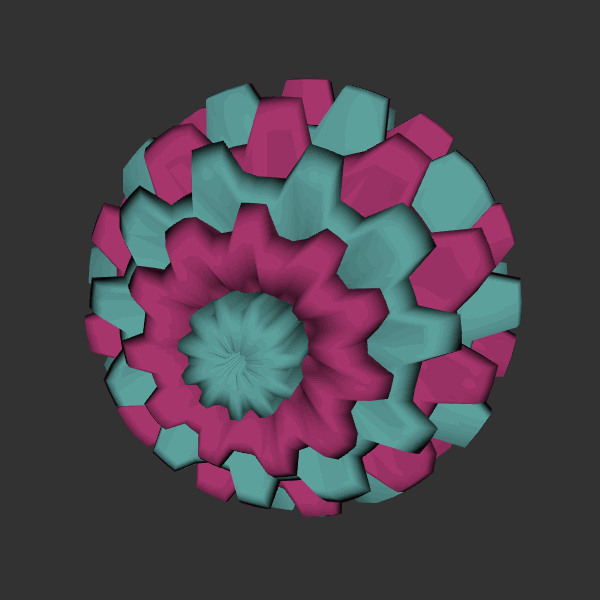
Background: dark